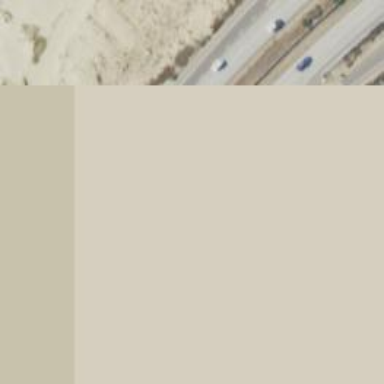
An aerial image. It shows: Motorway.